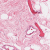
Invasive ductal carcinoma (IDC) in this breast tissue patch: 0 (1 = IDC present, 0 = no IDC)